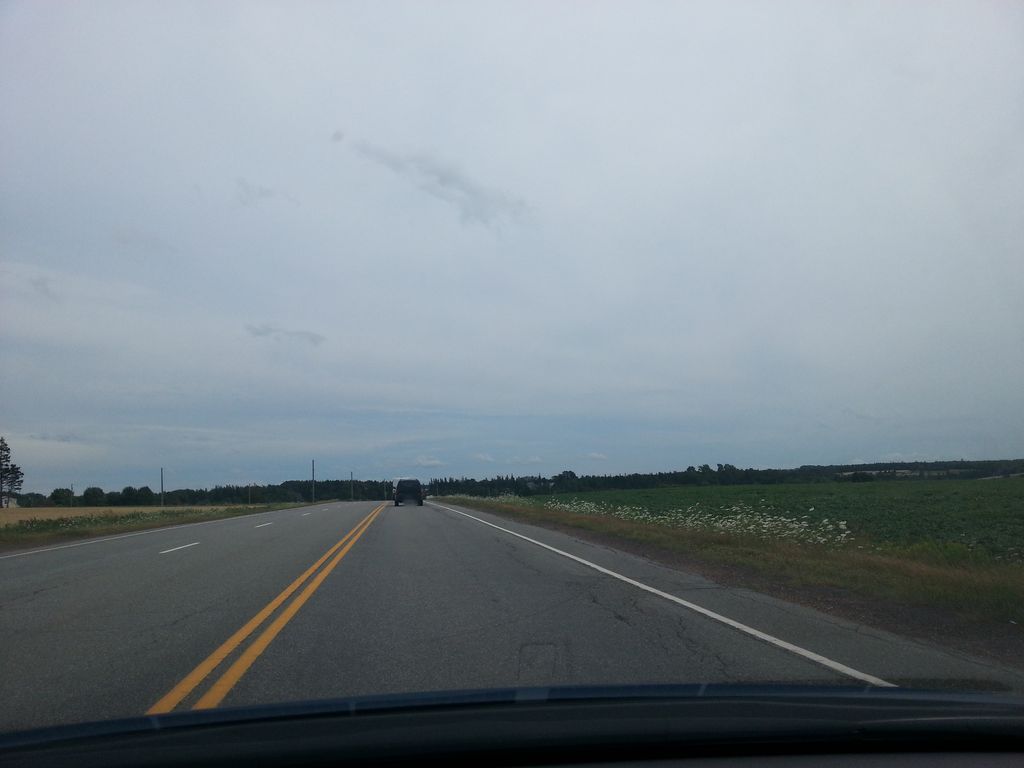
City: charlottetown